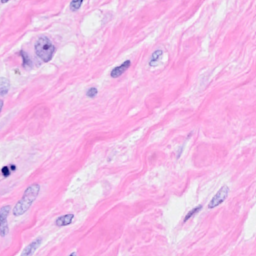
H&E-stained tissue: Breast